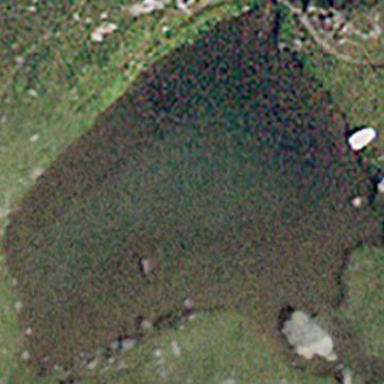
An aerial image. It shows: Beautiful lake surrounded by nature.